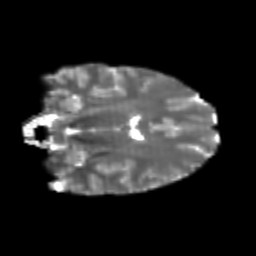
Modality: T2w
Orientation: coronal
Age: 20
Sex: female
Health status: healthy
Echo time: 0.074 s